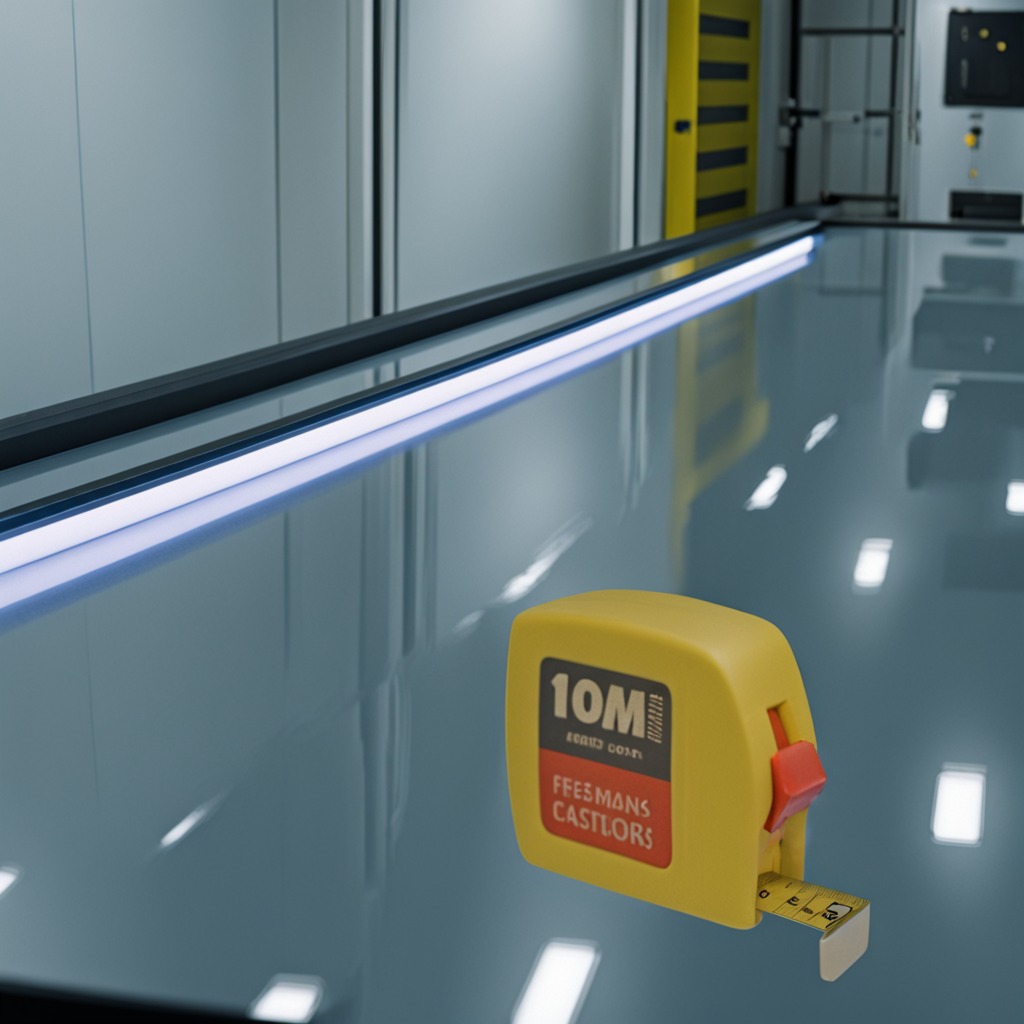
A measuring tape is lying on the table in a ship maintenance bay.